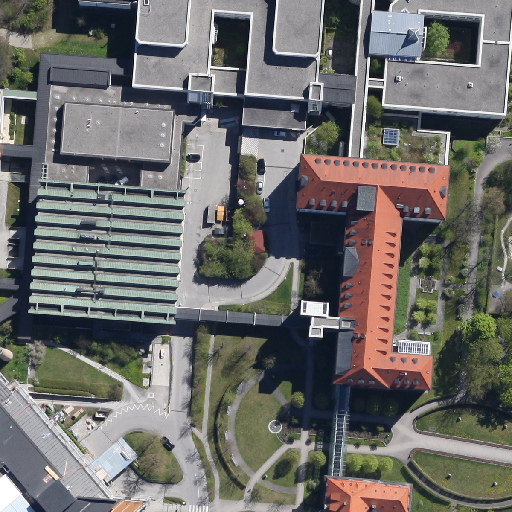
Referring expression: low vegetation surrounded by building